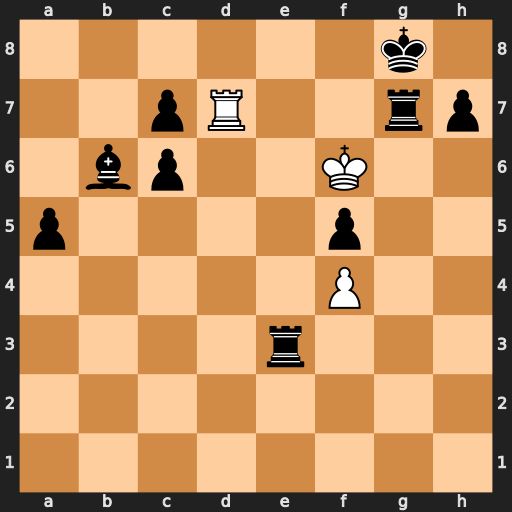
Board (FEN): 6k1/2pR2rp/1bp2K2/p4p2/5P2/4r3/8/8
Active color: w
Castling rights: -
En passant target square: -
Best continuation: Rd8+ Re8 Rxe8#